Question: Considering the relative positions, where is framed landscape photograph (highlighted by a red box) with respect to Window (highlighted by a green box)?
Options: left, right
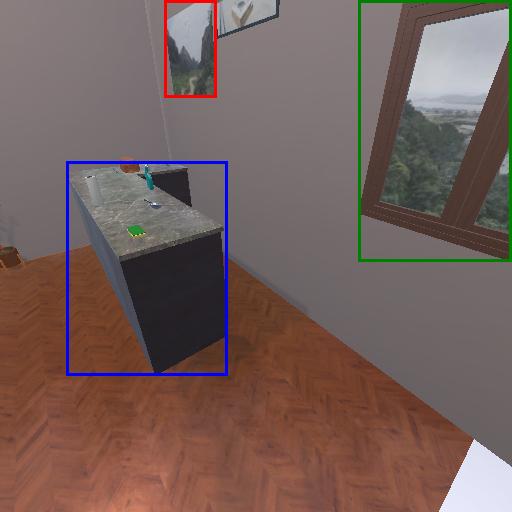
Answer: left